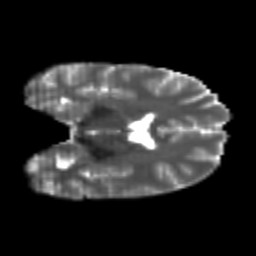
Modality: T2w
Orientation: coronal
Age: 20
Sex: female
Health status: healthy
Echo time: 0.074 s